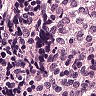
Metastatic tissue present: no